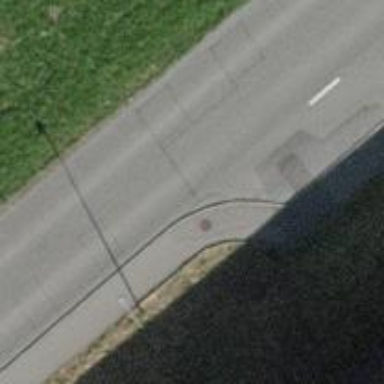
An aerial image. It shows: Bus stop with designated public transport stop position.